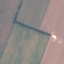
Label: AnnualCrop